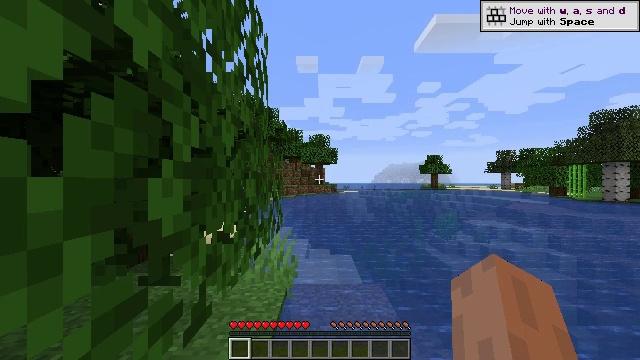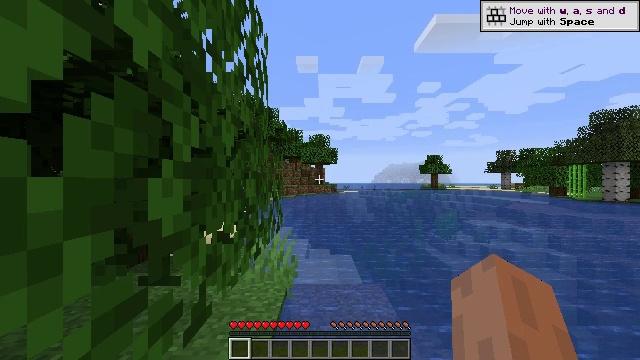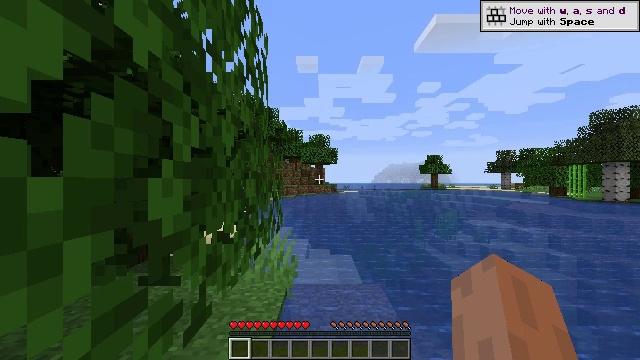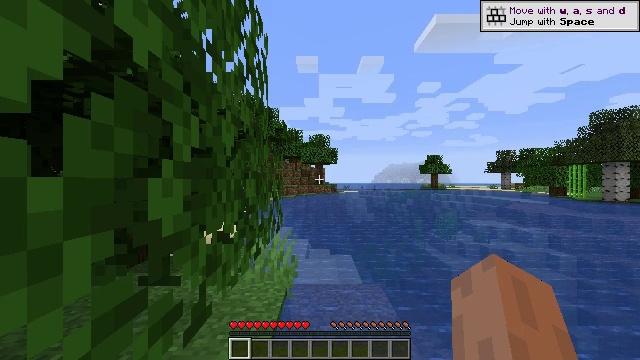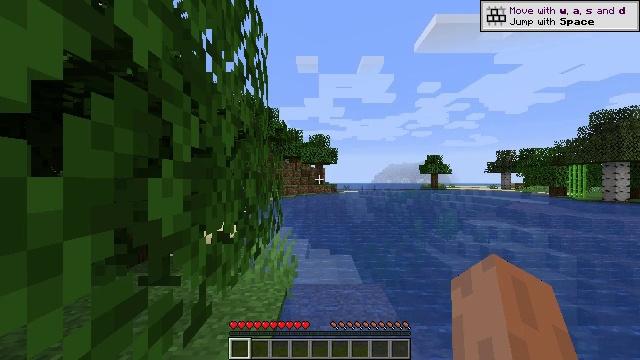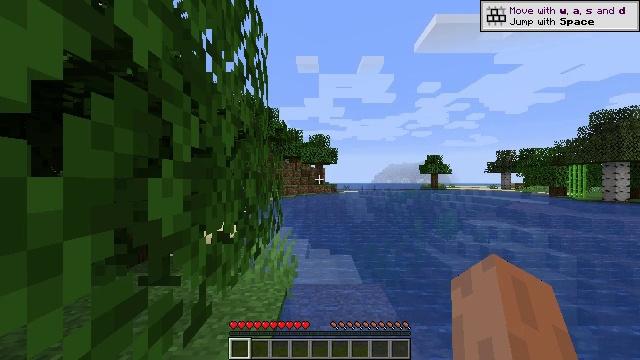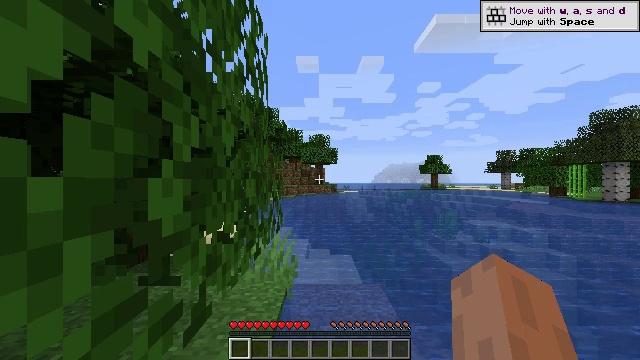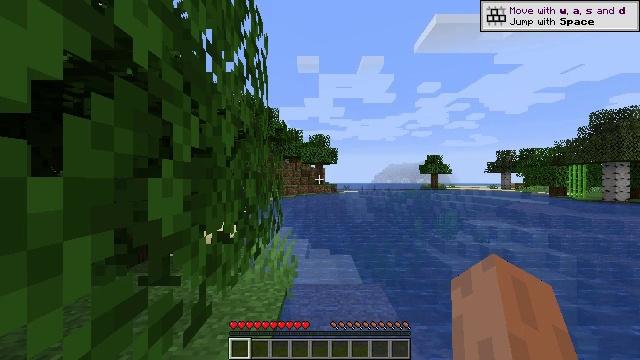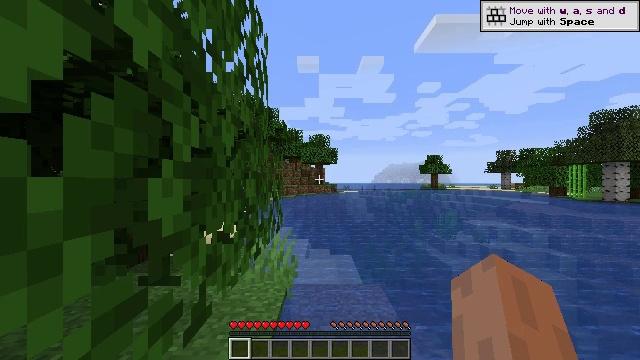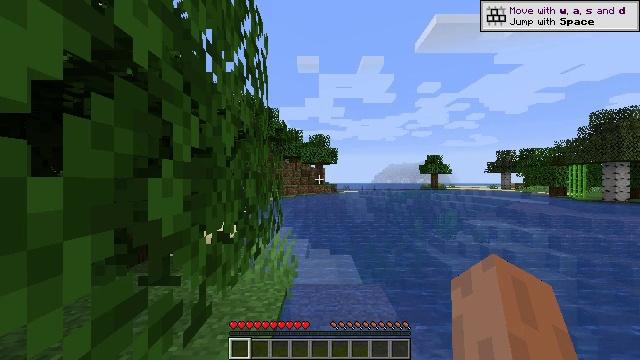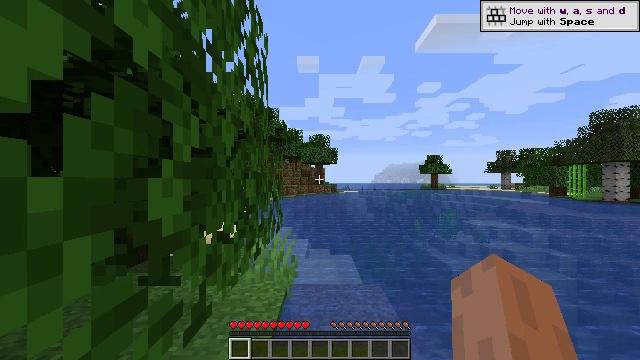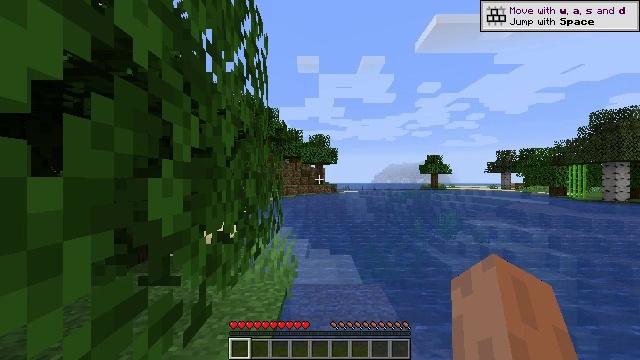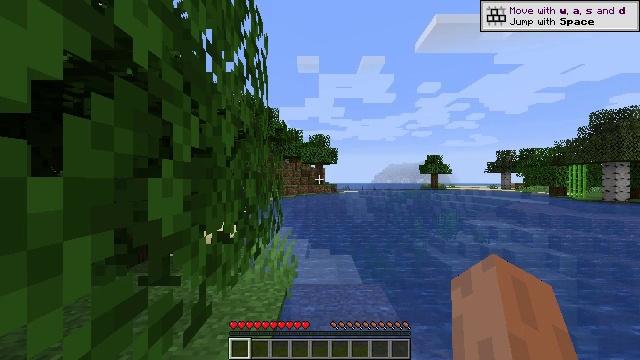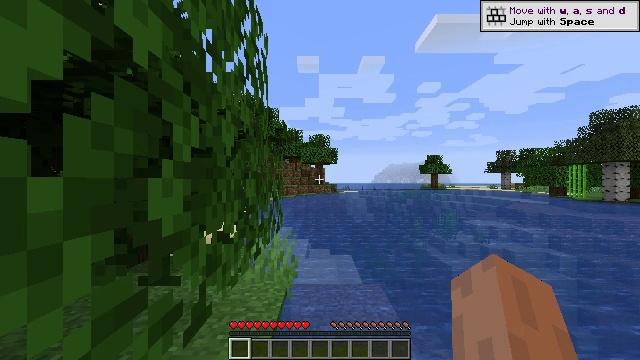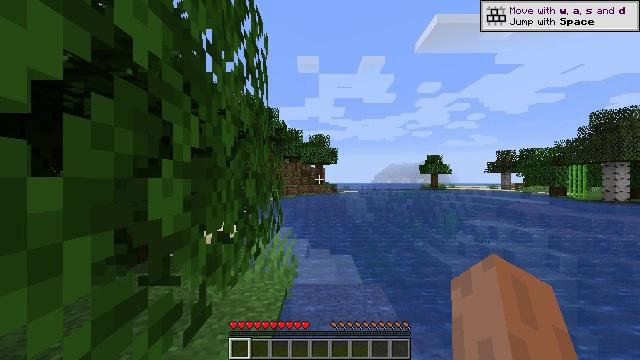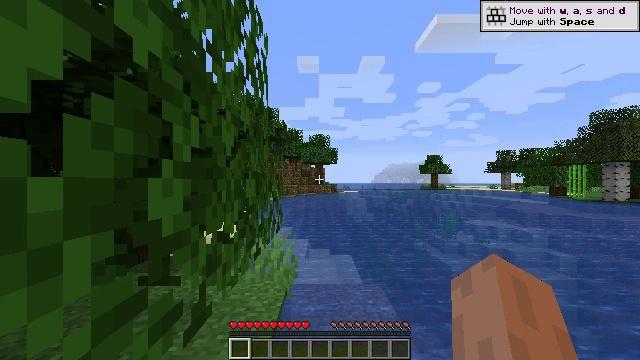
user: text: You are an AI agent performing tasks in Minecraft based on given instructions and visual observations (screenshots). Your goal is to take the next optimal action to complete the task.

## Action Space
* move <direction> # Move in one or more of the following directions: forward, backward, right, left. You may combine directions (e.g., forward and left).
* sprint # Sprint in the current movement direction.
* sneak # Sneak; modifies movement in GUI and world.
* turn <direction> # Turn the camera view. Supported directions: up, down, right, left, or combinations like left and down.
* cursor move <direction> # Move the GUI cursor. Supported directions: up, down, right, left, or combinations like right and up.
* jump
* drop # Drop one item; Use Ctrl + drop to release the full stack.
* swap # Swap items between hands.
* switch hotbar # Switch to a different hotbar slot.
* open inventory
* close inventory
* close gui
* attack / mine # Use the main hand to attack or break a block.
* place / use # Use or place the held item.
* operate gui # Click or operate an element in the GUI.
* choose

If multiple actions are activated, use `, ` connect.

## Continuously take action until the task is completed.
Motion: motion action
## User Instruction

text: Collect the grass block using a shovel.
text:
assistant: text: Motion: no_op
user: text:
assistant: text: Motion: no_op
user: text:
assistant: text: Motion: no_op
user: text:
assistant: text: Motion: no_op
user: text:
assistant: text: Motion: no_op
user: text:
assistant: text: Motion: no_op
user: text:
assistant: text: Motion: no_op
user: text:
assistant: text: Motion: no_op
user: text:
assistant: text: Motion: no_op
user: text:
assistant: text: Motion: no_op
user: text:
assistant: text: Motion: no_op
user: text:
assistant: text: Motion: no_op
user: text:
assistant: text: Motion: no_op
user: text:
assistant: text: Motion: no_op
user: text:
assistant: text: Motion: no_op
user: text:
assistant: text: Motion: no_op
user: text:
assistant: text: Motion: no_op
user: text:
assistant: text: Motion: no_op
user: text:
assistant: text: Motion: no_op
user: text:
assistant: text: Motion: no_op
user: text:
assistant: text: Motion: no_op
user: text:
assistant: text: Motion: no_op
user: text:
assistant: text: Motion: no_op
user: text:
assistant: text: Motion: no_op
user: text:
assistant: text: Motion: no_op
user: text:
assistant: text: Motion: no_op
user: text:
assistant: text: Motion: no_op
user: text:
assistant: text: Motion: no_op
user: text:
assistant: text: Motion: no_op
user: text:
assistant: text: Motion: no_op